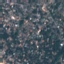
Label: Residential